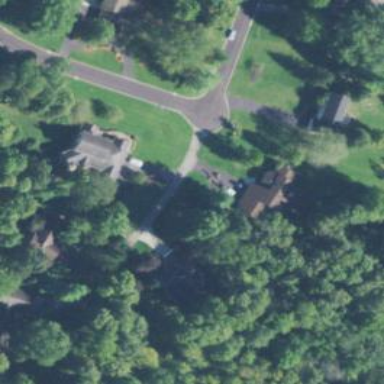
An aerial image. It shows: Shared driveway designated as service road.